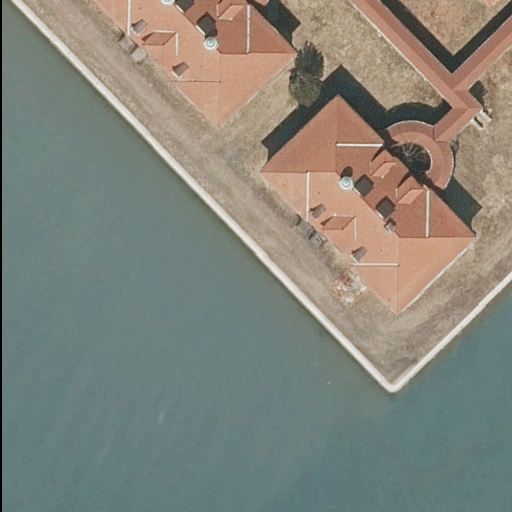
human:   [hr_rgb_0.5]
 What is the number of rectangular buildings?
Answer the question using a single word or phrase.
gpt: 1

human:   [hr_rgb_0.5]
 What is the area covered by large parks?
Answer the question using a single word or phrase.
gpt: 10603m2

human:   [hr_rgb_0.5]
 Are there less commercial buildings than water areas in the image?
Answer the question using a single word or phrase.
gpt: yes

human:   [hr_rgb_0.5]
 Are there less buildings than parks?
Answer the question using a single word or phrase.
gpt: no

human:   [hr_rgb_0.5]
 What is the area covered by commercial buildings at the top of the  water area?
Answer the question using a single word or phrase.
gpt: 0m2

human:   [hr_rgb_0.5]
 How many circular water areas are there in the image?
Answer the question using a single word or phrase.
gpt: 0

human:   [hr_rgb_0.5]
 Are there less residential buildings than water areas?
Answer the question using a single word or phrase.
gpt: no

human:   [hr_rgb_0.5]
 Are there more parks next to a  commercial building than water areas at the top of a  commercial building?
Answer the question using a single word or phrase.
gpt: no

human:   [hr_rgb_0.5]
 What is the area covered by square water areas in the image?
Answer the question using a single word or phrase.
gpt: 0m2

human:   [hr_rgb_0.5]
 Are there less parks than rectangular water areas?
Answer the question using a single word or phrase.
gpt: no

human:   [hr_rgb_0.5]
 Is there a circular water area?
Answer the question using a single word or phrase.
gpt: no

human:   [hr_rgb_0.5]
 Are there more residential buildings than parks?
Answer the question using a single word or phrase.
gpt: yes

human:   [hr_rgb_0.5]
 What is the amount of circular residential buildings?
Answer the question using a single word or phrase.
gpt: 0

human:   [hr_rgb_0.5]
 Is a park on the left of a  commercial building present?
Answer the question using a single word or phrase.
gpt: no

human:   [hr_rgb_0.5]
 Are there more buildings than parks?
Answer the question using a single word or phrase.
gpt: yes

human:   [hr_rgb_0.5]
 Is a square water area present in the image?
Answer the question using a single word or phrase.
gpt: no

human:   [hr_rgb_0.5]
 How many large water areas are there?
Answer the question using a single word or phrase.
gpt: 1

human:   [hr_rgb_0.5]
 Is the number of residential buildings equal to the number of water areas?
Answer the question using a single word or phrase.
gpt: no

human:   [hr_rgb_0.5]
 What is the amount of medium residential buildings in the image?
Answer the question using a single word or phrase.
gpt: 1

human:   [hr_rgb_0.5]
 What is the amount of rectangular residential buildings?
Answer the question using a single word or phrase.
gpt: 1

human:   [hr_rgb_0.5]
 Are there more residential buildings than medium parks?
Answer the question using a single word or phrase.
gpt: yes

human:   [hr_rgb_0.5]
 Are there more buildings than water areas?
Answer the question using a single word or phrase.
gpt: yes

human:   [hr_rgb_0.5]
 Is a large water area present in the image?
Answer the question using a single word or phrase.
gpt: yes

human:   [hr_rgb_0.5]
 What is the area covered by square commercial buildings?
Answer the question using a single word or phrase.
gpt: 0m2

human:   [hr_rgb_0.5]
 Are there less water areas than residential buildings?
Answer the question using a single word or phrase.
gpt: yes

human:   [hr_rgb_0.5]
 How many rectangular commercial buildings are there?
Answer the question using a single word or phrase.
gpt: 0

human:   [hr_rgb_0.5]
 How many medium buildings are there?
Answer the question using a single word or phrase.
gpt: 1

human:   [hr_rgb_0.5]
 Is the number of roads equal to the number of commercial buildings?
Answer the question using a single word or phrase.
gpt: yes

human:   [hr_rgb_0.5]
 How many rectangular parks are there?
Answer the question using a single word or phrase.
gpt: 1

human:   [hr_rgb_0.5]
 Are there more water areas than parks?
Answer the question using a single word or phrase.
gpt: no

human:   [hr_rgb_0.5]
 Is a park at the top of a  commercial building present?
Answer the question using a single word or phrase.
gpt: no

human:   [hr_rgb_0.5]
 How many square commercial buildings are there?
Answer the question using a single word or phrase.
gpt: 0

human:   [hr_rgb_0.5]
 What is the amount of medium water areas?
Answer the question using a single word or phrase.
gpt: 0

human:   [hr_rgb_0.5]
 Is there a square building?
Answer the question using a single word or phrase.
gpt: no

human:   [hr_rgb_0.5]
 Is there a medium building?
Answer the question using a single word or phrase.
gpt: yes

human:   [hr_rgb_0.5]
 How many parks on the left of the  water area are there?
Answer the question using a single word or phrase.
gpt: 0